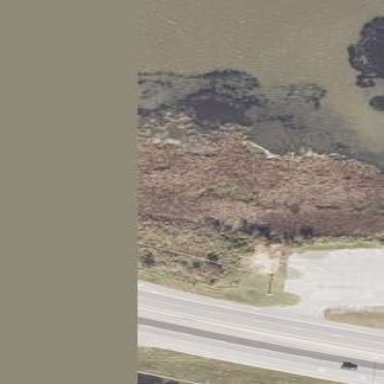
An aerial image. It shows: Marsh wetland.